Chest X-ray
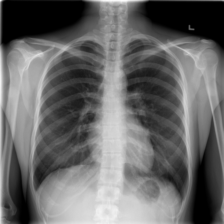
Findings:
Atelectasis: negative
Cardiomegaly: negative
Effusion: negative
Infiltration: negative
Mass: negative
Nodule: negative
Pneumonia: negative
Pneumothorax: negative
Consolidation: negative
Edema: negative
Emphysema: negative
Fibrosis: negative
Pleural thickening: negative
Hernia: negative